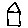
Label: house